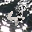
Label: 4